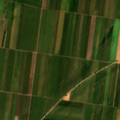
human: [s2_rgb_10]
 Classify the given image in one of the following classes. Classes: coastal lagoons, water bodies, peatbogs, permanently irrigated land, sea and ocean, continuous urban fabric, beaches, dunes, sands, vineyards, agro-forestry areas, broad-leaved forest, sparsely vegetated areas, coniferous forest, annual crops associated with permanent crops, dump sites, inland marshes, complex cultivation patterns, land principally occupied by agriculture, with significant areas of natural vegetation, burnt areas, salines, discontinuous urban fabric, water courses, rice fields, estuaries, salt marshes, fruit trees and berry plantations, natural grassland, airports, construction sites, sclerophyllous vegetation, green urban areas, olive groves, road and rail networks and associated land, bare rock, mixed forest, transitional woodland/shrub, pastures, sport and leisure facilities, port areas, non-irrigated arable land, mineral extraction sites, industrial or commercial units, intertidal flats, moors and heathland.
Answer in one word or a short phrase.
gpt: non-irrigated arable land